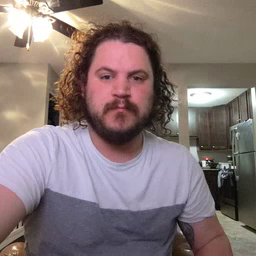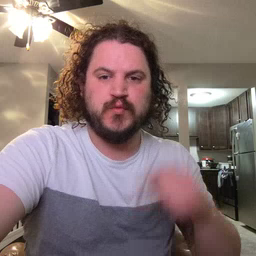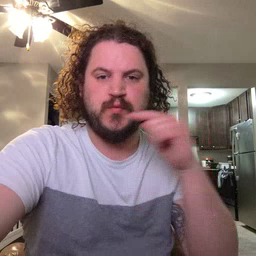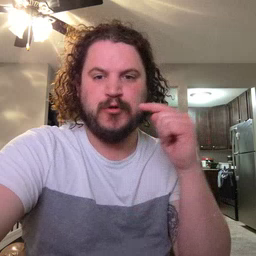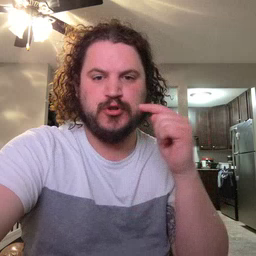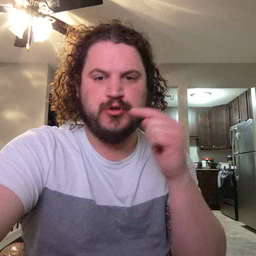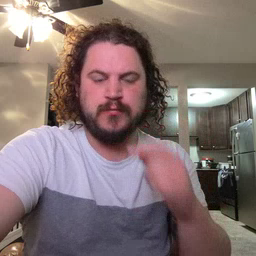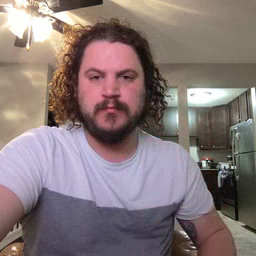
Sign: toothbrush